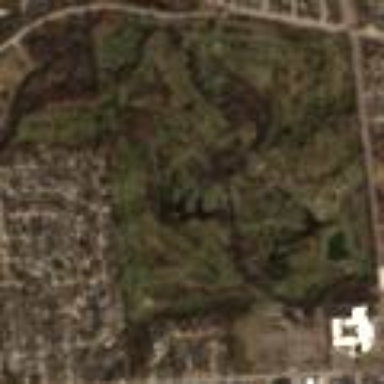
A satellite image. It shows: Golf course surrounded by greenery.